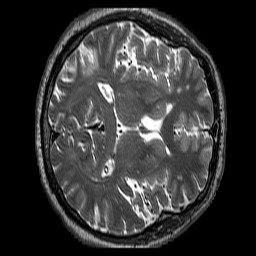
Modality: T2w
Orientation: axial
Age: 52
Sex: male
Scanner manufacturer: siemens
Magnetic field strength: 3 T
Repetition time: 3.2 s
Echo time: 0.213 s